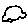
Label: car